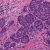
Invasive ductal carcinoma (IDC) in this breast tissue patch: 0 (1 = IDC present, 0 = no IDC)